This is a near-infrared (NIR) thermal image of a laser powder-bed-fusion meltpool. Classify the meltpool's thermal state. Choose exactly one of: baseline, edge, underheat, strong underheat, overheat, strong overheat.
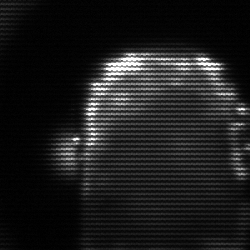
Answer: baseline